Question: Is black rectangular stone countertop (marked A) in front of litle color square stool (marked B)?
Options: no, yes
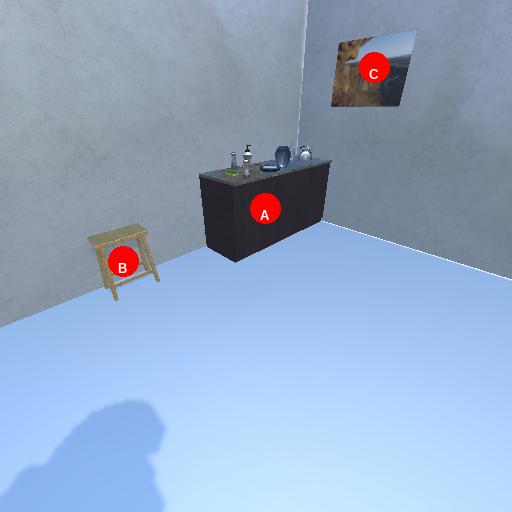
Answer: no